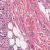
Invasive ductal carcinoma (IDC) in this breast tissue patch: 1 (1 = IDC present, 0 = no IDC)